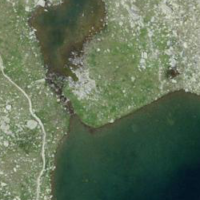
EUNIS habitat code: 48
Species observed at this site:
Aglais urticae